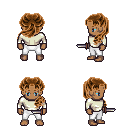
a pixel art fantasy rpg character, male body template, human, dark skin, white long-sleeve shirt, white pants, brown princess hairstyle, dagger, four views (front, back, left, right), 2x2 character sprite sheet, small pixel art, hard edges, no anti-aliasing